Chest X-ray. View position: PA
Patient age: 54
Patient sex: F
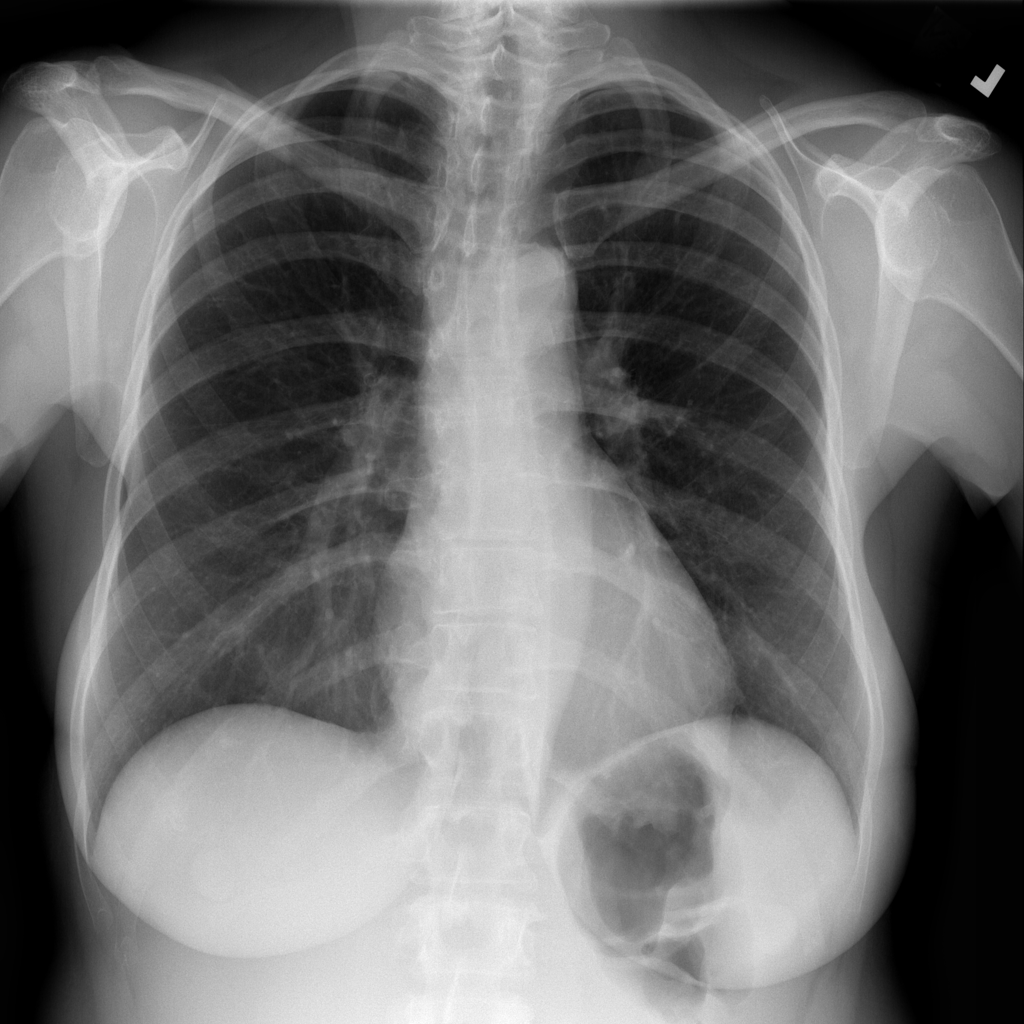
Finding: Pneumothorax